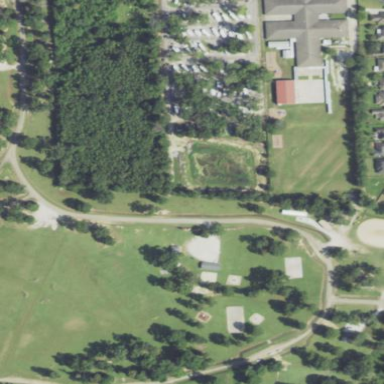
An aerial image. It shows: Park.